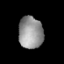
Tissue: prostate
Cell type: B cells
Senescence score: 0.7036
Nuclear area (px): 770
Mean DAPI intensity: 148.108